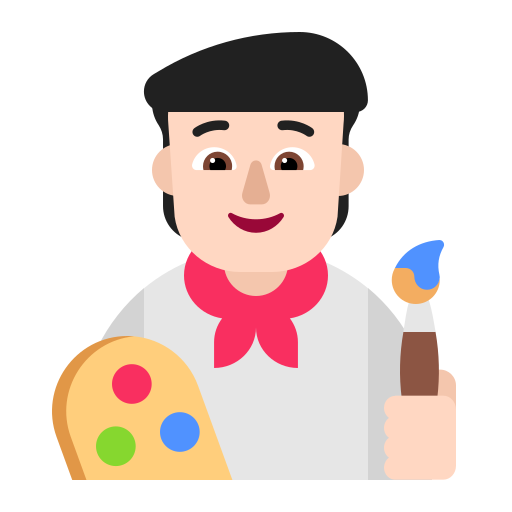
artist flat light